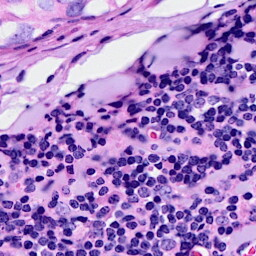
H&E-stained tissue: Breast